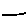
Label: line